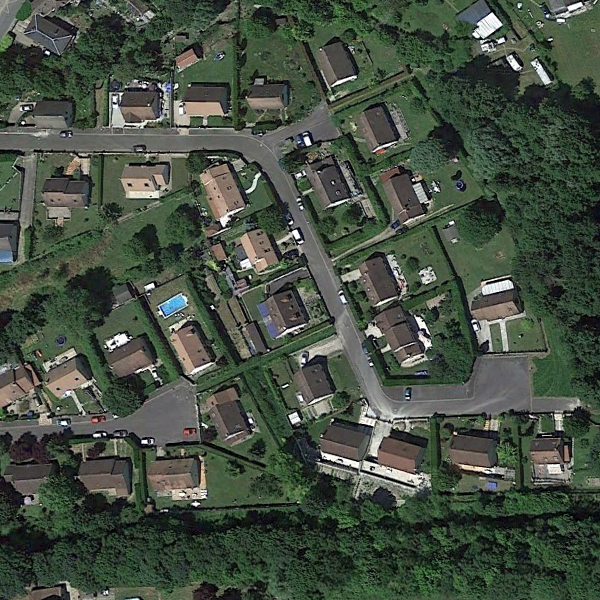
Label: MediumResidential